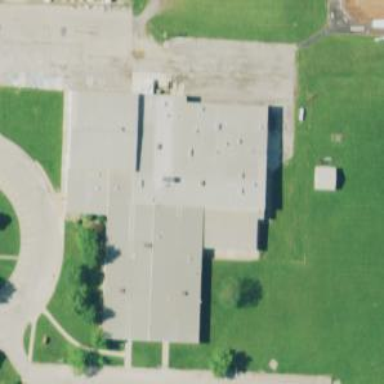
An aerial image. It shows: School.